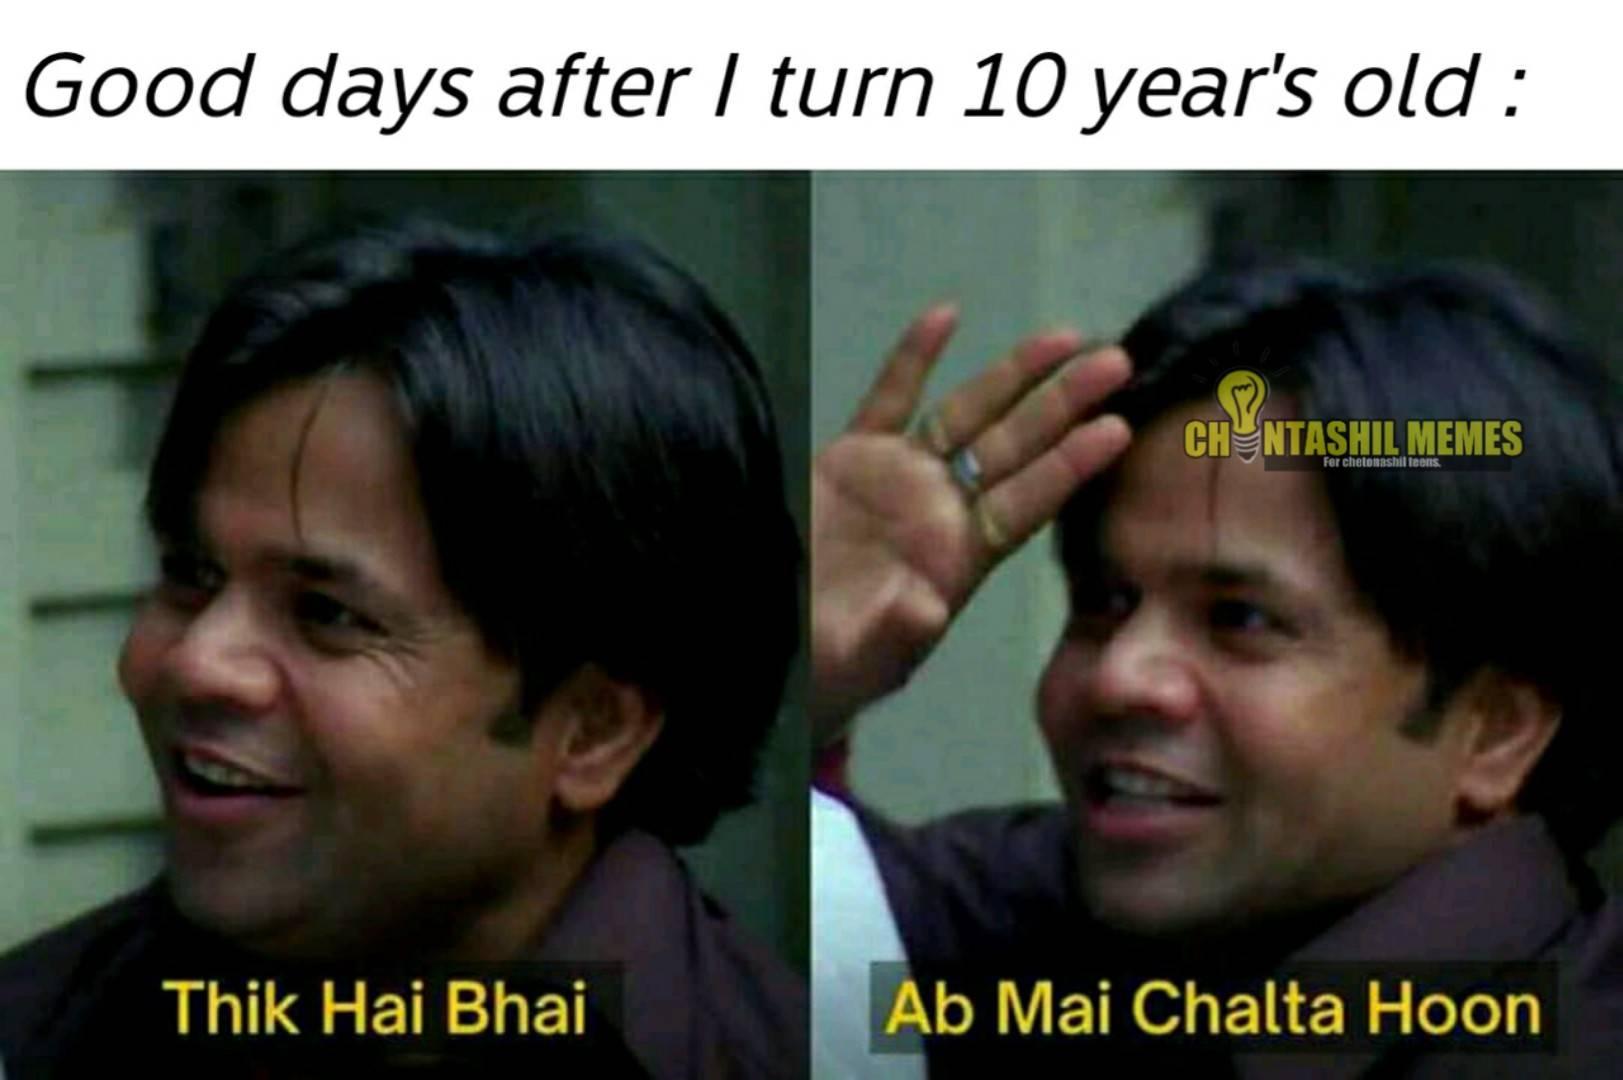
Caption: Good days after I turn 10 years old :     Thik Hai Bhai    Ab Mai Chalta Hoon
Label: non-hate